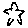
Label: star